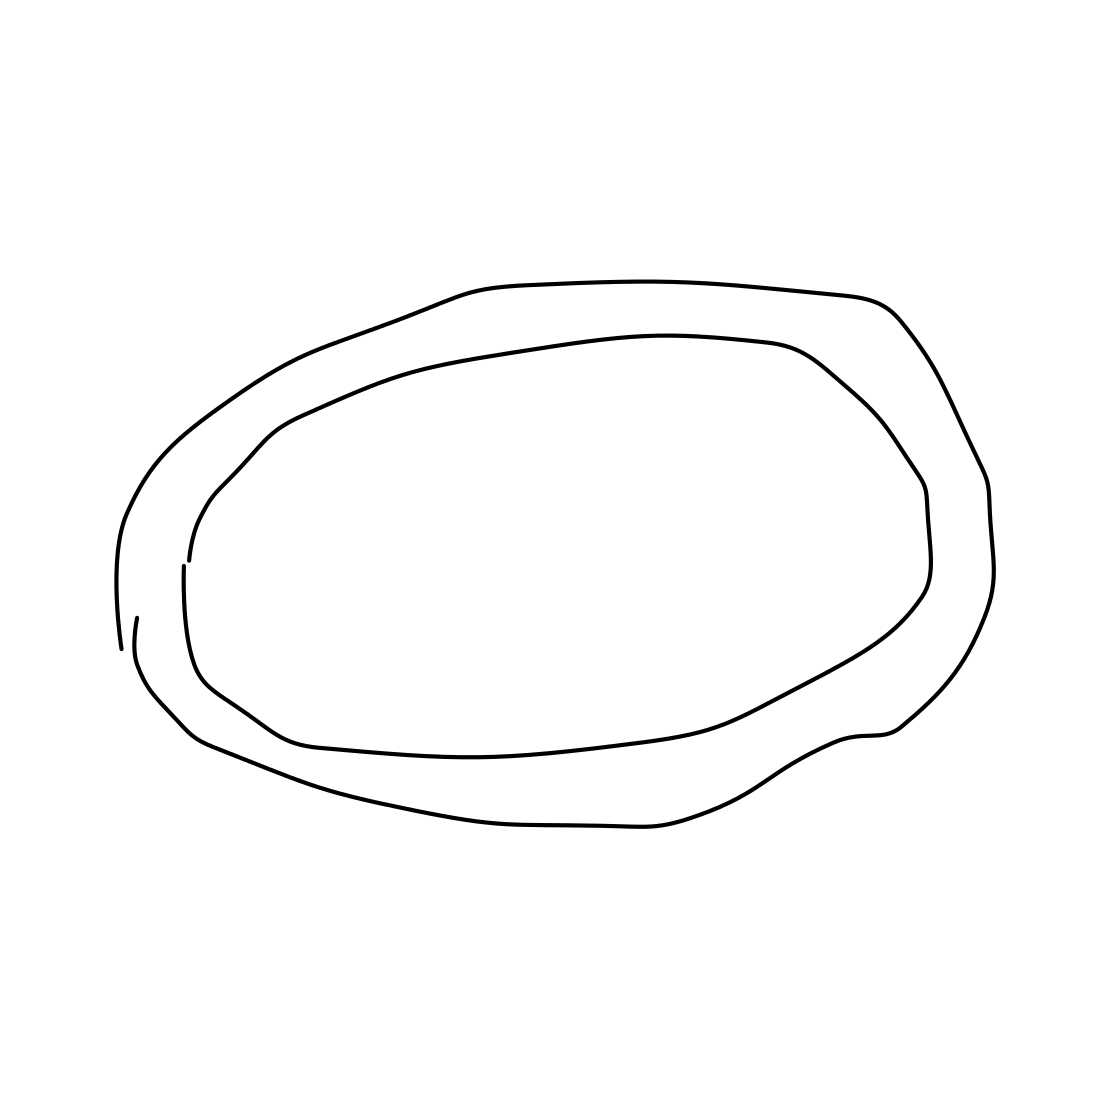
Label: flying saucer